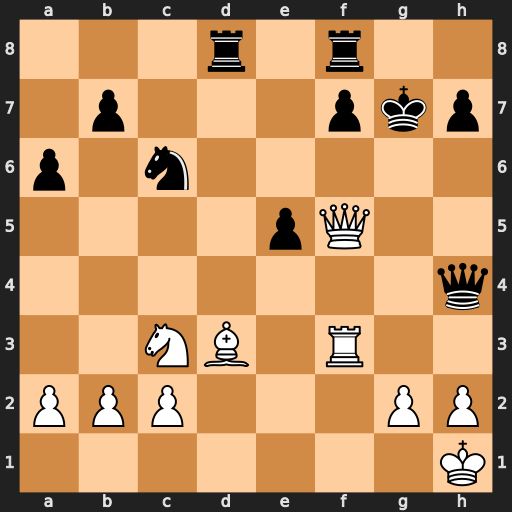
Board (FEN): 3r1r2/1p3pkp/p1n5/4pQ2/7q/2NB1R2/PPP3PP/7K
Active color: w
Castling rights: -
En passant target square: -
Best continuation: Rg3+ Kh8 Rh3 Nd4 Rxh4 Nxf5 Bxf5